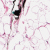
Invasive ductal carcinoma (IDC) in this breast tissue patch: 0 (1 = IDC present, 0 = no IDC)